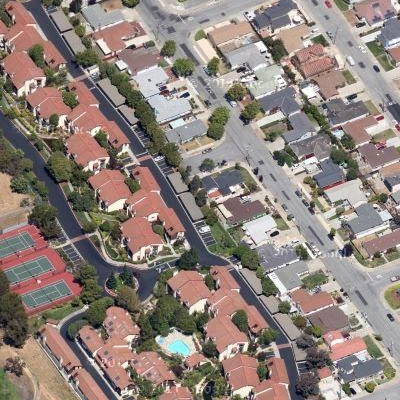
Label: fResident